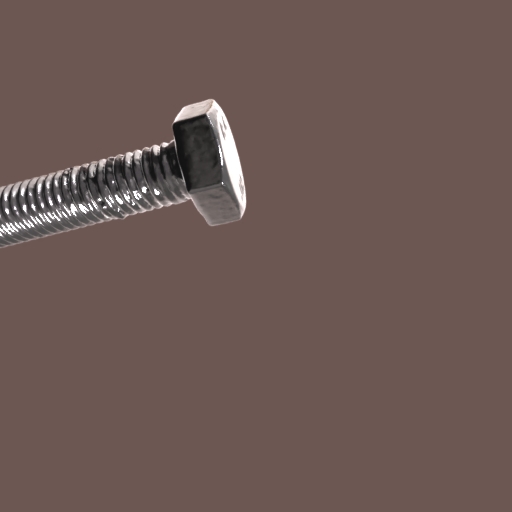
Label: bolt